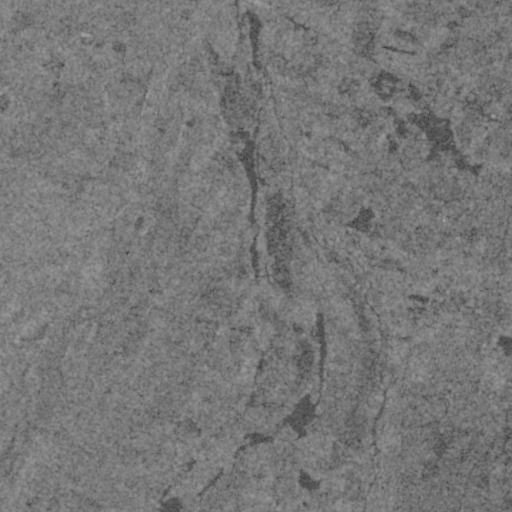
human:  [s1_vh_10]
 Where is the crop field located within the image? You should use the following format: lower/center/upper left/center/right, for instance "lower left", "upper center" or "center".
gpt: The crop field is located in the upper left of the image.
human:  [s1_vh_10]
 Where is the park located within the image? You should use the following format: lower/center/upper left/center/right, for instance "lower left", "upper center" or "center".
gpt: The park is located in the center right of the image.
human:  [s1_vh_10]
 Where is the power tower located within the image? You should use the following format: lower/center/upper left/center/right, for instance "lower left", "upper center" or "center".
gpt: There is no power tower in the image.

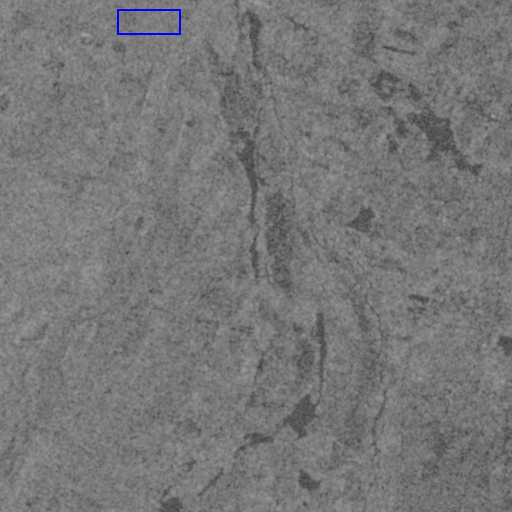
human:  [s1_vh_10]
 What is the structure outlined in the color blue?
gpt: The structure outlined in blue is a crop field.
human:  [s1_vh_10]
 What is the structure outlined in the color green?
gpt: There is no green outline.